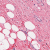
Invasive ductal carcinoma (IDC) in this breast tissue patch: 0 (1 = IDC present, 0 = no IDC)